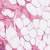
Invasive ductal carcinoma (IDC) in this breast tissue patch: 0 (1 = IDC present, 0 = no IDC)